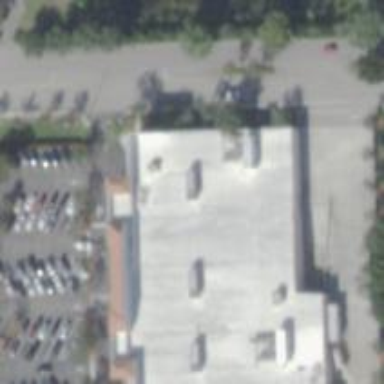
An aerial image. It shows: Supermarket.